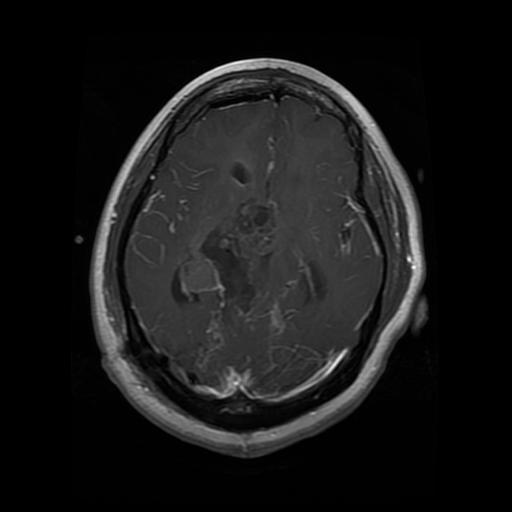
Label: glioma